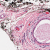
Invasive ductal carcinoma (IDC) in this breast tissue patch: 0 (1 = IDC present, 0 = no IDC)